Question: What is the number of red dots?
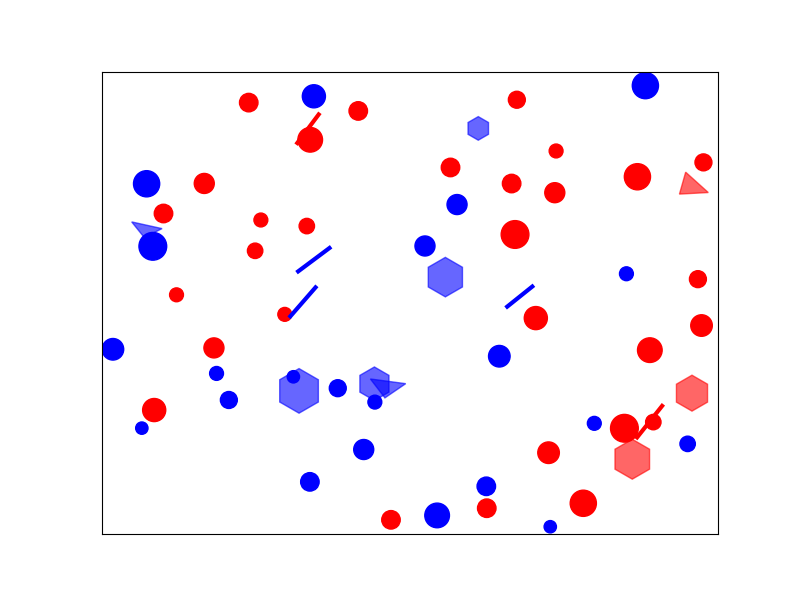
Answer: 30